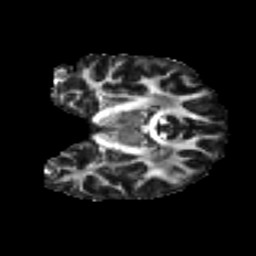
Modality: FA
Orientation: coronal
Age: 24
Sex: male
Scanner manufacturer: ge
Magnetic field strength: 3 T
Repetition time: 7.8 s
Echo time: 0.0609 s